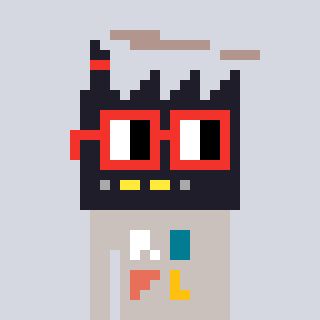
a pixel art character with square red glasses, a factory-shaped head and a foggrey-colored body on a cool background